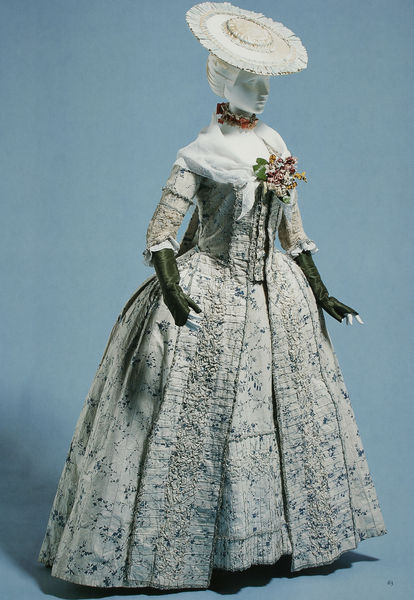
Titel: Kleid (Robe à la francaise)
Standort: Kyoto (Japan)
Institution: Kyoto Costume Institute
Schlagwörter: blau, fuß, hand, kopf, schatten, weiß, grün, mädchen, ausschnitt, blume, blumen, brust, busen, elegant, finger, frau, frisur, grau, haar, handschuh, handschuhe, hell, hintergrund, hut, kleid, licht, mund, nase, schmuck, schwarz, blüte, blüten, dame, rosen, rot, schal, tuch, mode, muster, rock, mütze, arm, arme, augen, barock, bluse, falten, gesicht, kleidung, leinen, pelz, spitze, ärmel, hals, hände, auge, gewand, haare, kostüm, mantel, reich, stickerei, stoff, stoffe, spitzen, brosche, dekollete, rokoko, rosa, seide, schleppe, taille, brüste, dutt, gesäß, modell, halsband, mieder, schuhe, tüll, farben, kette, farbe, falte, weib, weiblich, nähen, glanz, halstuch, robe, glänzen, bauch, plastik, edel, rüsche, rüschen, wange, model, halsschmuck, kropfband, naht, krempe, sonnenhut, abendkleid, blumenstrauss, bouquet, foto, fotografie, photographie, schulterfrei, unterrock, porzellan, schuh, brokat, puppe, sommerkleid, sonntag, photo, tracht, biedermeier, farbfoto, landhaus, hüfte, tageskleid, korsett, blumenschmuck, brusttuch, aufnahme, decoltee, korsage, krinoline, reifrock, dirndl, dekolte, ballkleid, blumenbouquet, brockat, nähte, überkleid, tellerhut, marie antoinette, broschen, kyoto, kleiderpuppe, modeschau, porzellanfigur, fotograf, klaid, korset, mannequin, überrock, trachtenkleid, gerüscht, fingerhandschuh, fingespitzen, frühjahrsmode, leinenstoff, rockreif, würger, übermantel, reifroch